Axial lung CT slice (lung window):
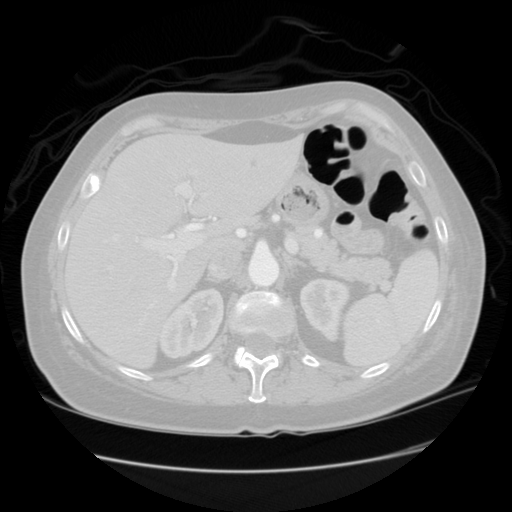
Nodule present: no